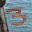
Label: 3